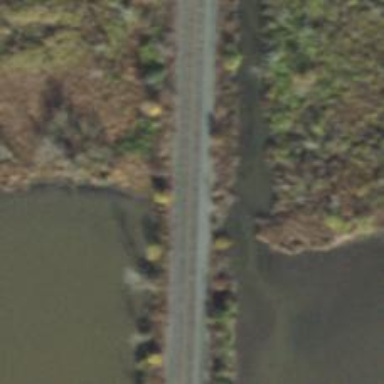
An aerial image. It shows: Railway line running on embankment.